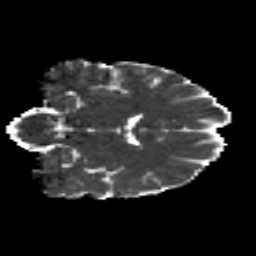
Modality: MD
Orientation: coronal
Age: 27
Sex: male
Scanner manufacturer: siemens
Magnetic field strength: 3 T
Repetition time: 8.8 s
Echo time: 0.085 s